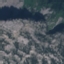
Label: HerbaceousVegetation